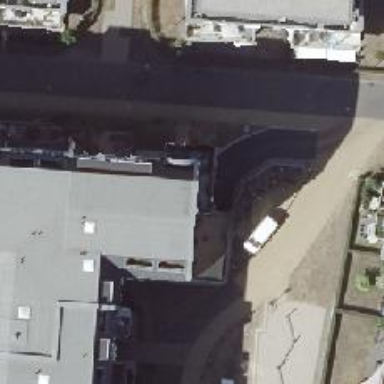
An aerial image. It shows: Parking entrance.